Interaction volume radius: 5 \u00c5
Interaction volume height: 20 \u00c5
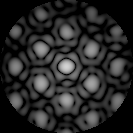
Disorder parameter: 0.2814